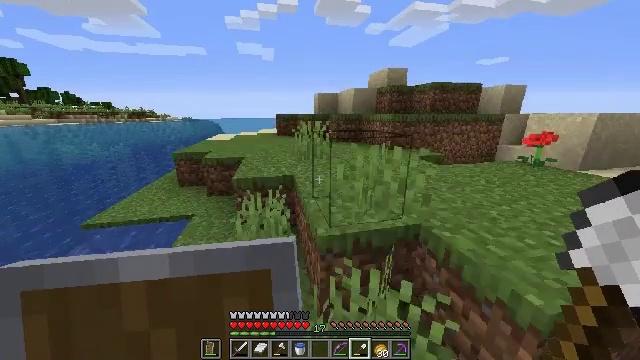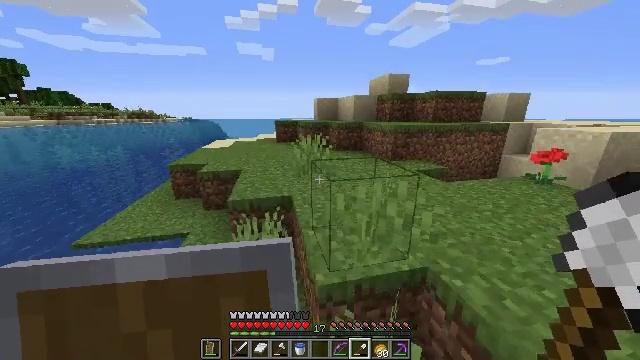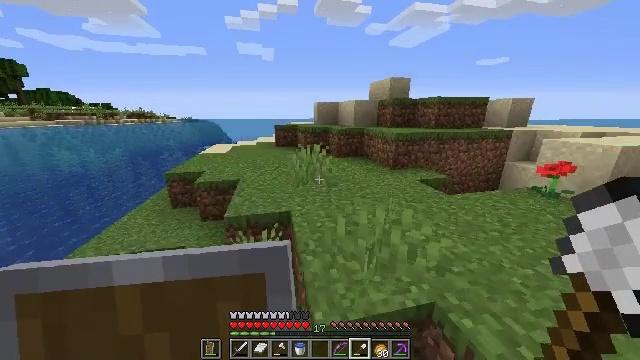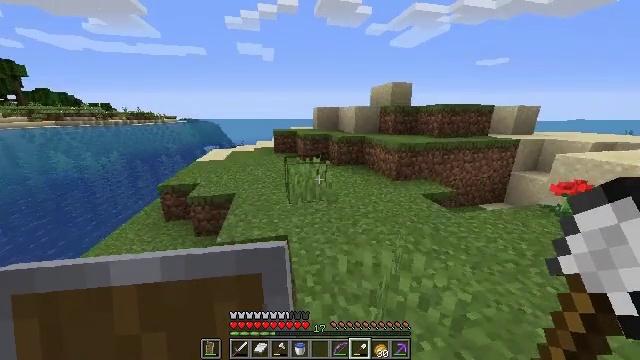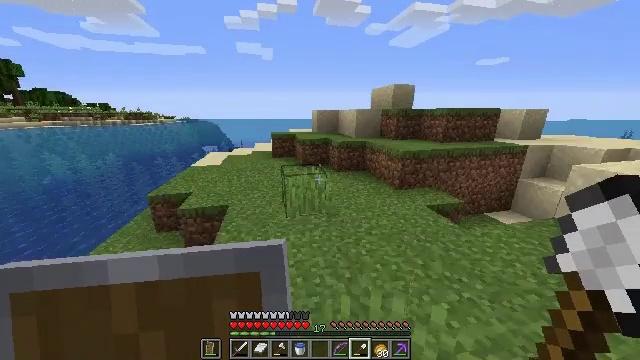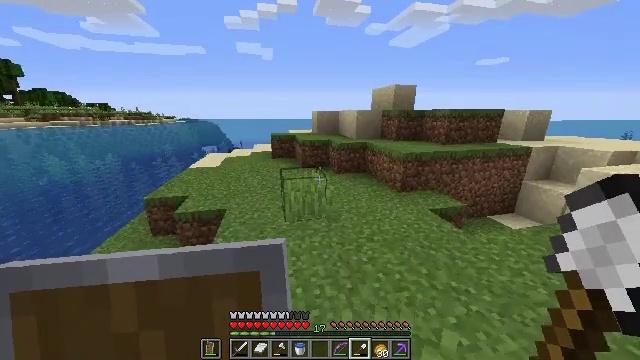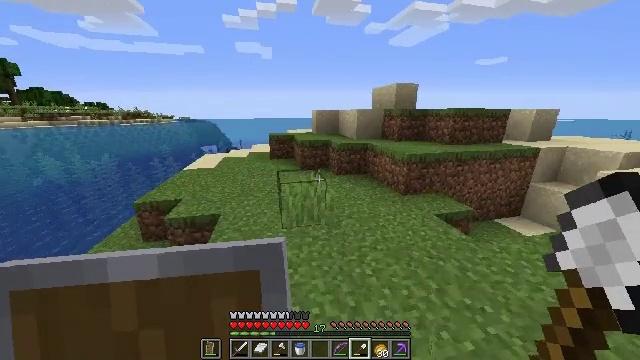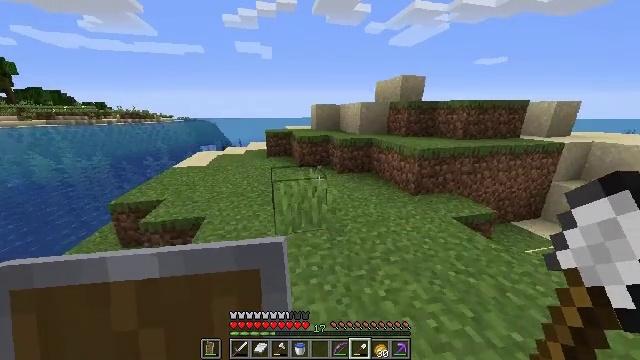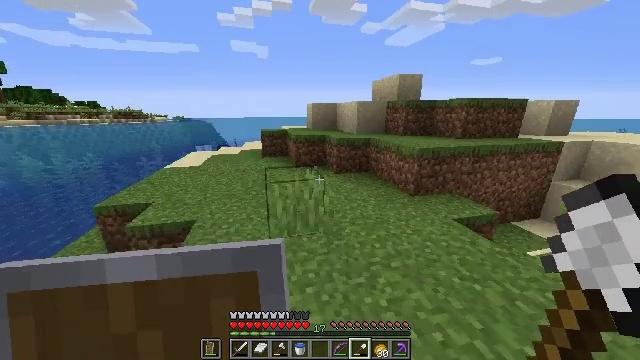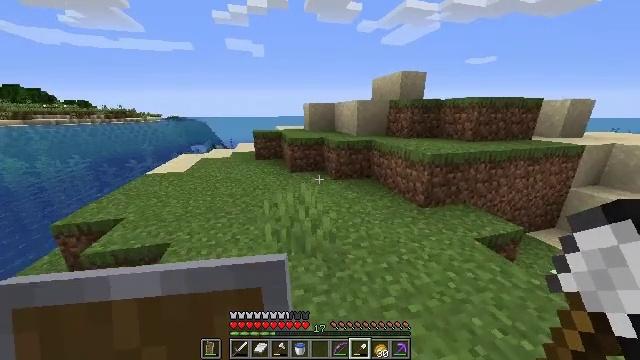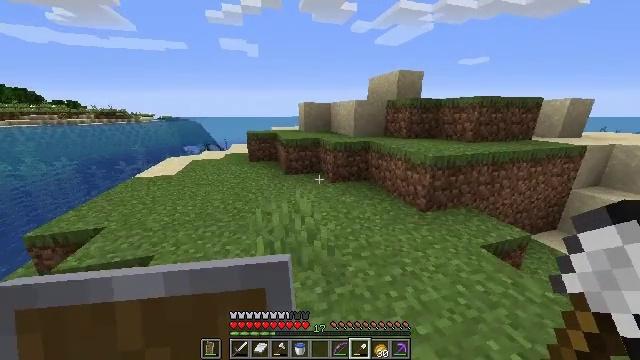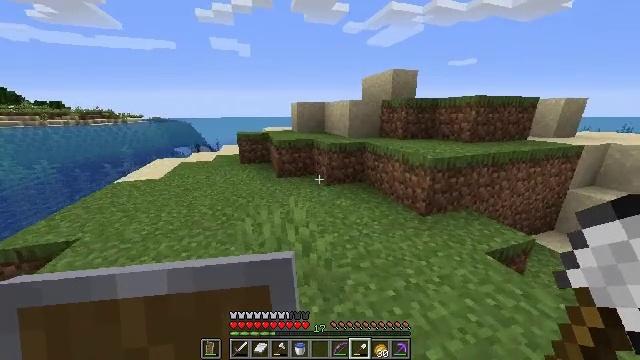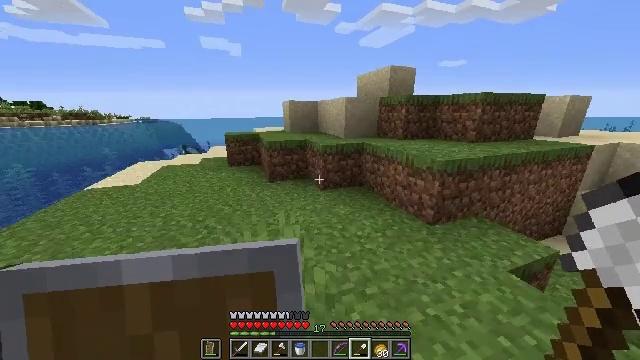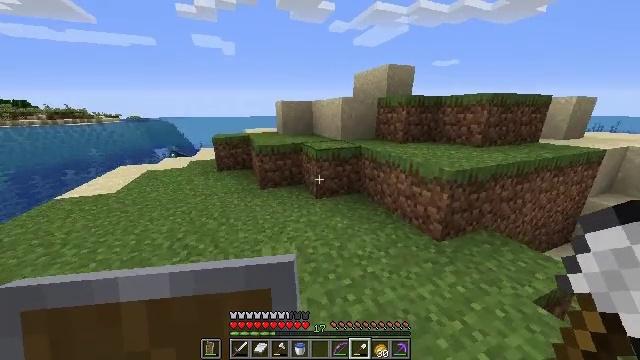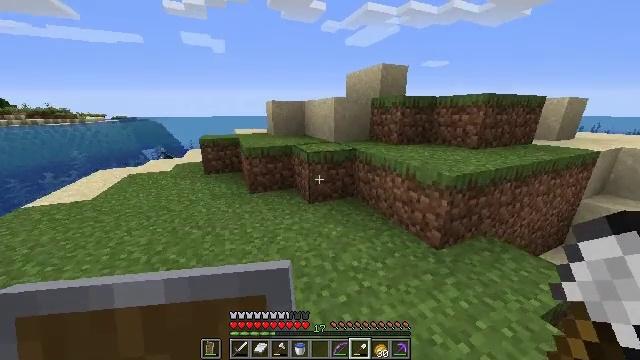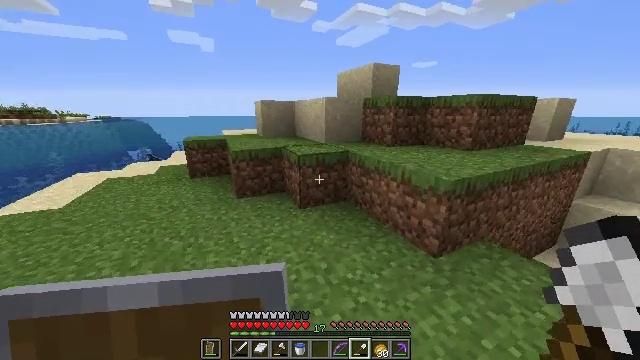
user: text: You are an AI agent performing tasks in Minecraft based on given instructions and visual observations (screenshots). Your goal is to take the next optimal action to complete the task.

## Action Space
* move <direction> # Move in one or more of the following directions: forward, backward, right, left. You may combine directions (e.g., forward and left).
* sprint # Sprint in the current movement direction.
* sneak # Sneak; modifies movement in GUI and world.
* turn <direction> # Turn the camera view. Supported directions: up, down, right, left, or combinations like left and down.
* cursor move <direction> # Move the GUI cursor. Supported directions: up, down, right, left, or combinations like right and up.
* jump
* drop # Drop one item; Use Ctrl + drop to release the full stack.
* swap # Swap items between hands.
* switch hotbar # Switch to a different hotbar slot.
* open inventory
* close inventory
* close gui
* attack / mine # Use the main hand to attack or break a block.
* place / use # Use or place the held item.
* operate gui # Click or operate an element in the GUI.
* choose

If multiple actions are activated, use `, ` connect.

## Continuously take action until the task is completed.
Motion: motion action
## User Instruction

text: Collect sand to make glass.
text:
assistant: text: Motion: move forward, jump
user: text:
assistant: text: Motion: move forward, jump
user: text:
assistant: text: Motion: move forward, jump
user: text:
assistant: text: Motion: move forward, jump
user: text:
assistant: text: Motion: move forward
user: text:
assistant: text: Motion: move forward
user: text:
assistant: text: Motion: move forward
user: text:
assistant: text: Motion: move forward
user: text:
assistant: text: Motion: move forward
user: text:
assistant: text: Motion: move forward, turn right
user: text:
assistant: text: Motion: move forward, turn right
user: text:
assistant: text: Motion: move forward, turn right
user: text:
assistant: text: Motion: move forward, turn right
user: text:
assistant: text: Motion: move forward, turn right
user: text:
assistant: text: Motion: move forward, turn right
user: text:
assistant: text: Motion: move forward, turn right
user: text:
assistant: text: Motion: move forward, turn right
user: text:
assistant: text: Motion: move forward, turn right
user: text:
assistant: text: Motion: move forward, turn right
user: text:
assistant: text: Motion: move forward, turn right and down, jump
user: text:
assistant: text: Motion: move forward, turn right, jump
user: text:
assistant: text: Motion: move forward, turn right, jump
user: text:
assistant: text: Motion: move forward
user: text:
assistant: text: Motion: move forward
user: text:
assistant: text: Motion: move forward
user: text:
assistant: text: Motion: move forward
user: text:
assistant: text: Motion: move forward
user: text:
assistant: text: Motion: move forward
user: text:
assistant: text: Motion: move forward
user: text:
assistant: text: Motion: move forward